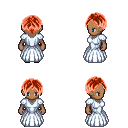
a pixel art fantasy rpg character, female body template, human, dark skin, underdress, metal pants, red parted hairstyle, gray slippers, four views (front, back, left, right), 2x2 character sprite sheet, small pixel art, hard edges, no anti-aliasing